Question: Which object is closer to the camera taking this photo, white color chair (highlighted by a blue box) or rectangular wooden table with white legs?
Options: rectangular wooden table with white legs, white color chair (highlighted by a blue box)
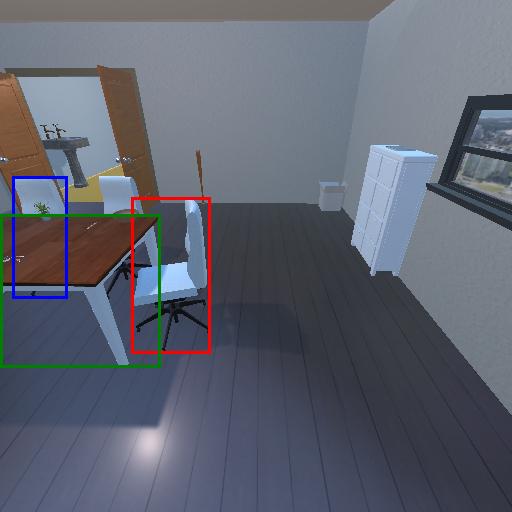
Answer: rectangular wooden table with white legs